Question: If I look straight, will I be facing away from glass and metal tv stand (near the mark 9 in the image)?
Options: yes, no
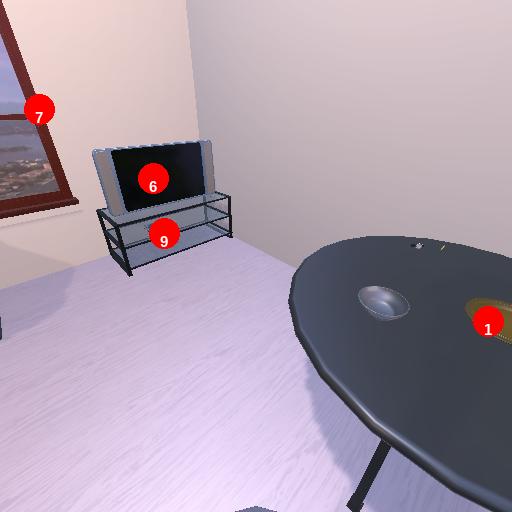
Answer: yes